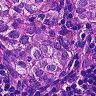
Metastatic tissue present: yes